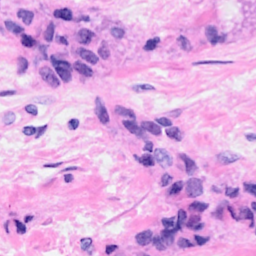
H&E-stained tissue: Breast